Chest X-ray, PA view. Patient: 62 years old, sex M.
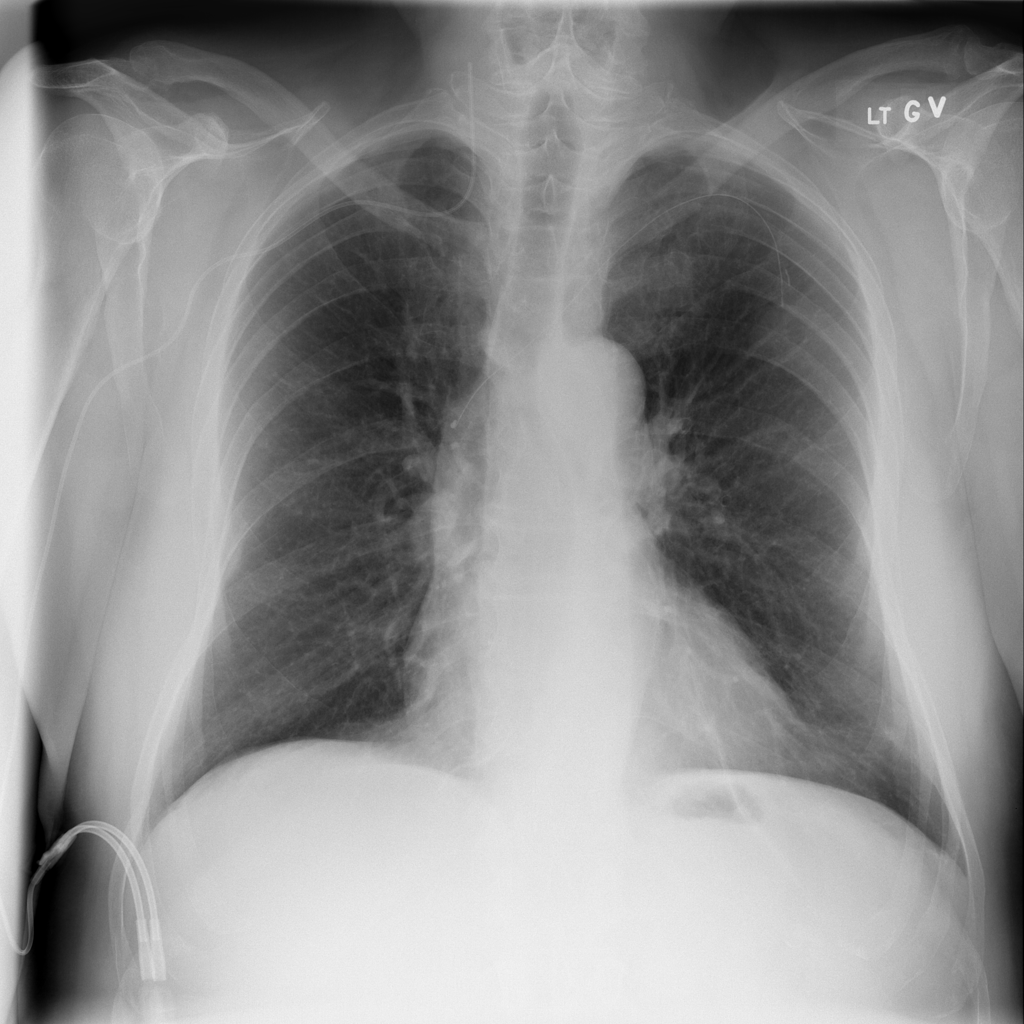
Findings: No Finding